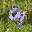
Label: 9